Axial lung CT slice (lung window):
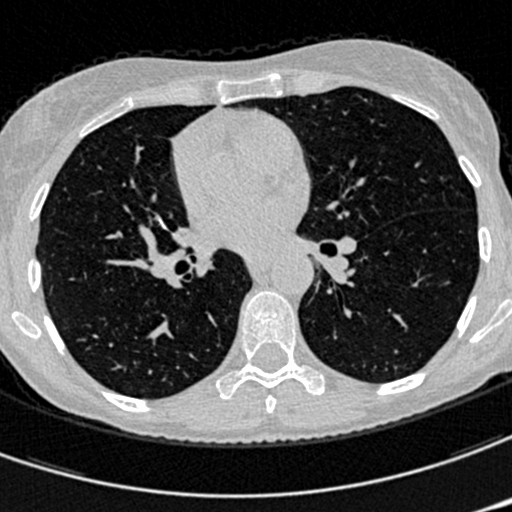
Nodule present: no